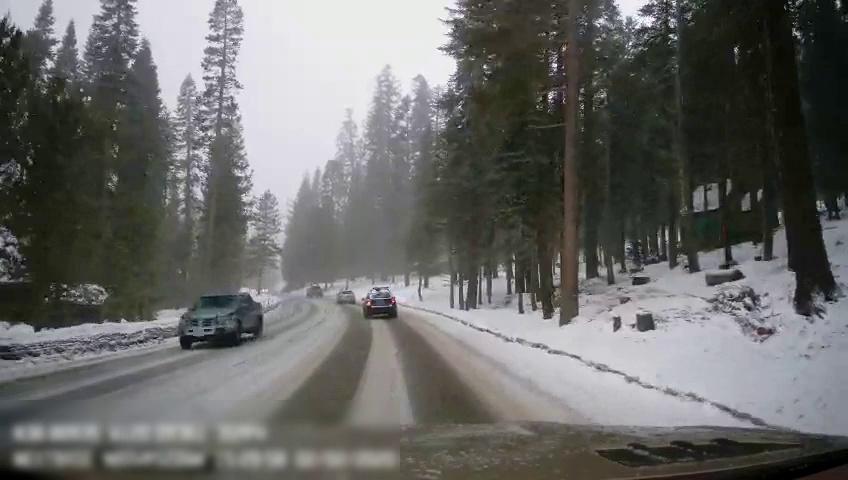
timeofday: Day
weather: Snowy
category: Drivable Space
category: Vehicles | Truck
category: Vehicles | SUV
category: Vehicles | Car
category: Vehicles | SUV